Question: I am trying to create RRD graphs with the help of PHP in order to keep track of the inoctets,outoctets and counter of a server.
So far the script is operating as expected but my problems comes when I am trying to produce 2 or more separate graphs. I am trying to produce (hourly, weekly , etc) graphs. I thought by creating a loop would solve my problem, since I have split the RRA in hours and days. Unfortunately I end up having 2 graphs that updating simultaneously as expected but plotting the same thing. Has any one encounter similar problem? I have applied the same program in perl with RRD::Simple,where is extremely easy and everything is adjusted almost automatically.

I have supplied under a working example of my code with the minimum possible data because the code is a bit long:
'''
<?php
$file = "snmp-2";
$rrdFile = dirname(__FILE__) . "/snmp-2.rrd";
$in = "ifInOctets";
$out = "ifOutOctets";
$count = "sysUpTime";
$step = 5;
$rounds = 1;
$output = array("Hourly","Daily");
while (1) {
sleep (6);
$options = array(
"--start","now -15s", // Now -10 seconds (default)
"--step", "".$step."",
"DS:".$in.":GAUGE:10:U:U",
"DS:".$out.":GAUGE:10:U:U",
"DS:".$count.":ABSOLUTE:10:0:<PHONE>",
"RRA:MIN:0.5:12:60",
"RRA:MAX:0.5:12:60",
"RRA:LAST:0.5:12:60",
"RRA:AVERAGE:0.5:12:60",
"RRA:MIN:0.5:300:60",
"RRA:MAX:0.5:300:60",
"RRA:LAST:0.5:300:60",
"RRA:AVERAGE:0.5:300:60",
);
if ( !isset( $create ) ) {
$create = rrd_create(
"".$rrdFile."",
$options
);
if ( $create === FALSE ) {
echo "Creation error: ".rrd_error()."
";
}
}
$t = time();
$ifInOctets = rand(0, <PHONE>);
$ifOutOctets = rand(0, <PHONE>);
$sysUpTime = rand(0, <PHONE>);
$update = rrd_update(
"".$rrdFile."",
array(
"".$t.":".$ifInOctets.":".$ifOutOctets.":".$sysUpTime.""
)
);
if ($update === FALSE) {
echo "Update error: ".rrd_error()."
";
}
$start = $t - ($step * $rounds);
foreach ($output as $test) {
$final = array(
"--start","".$start." -15s",
"--end", "".$t."",
"--step","".$step."",
"--title=".$file." RRD::Graph",
"--vertical-label=Byte(s)/sec",
"--right-axis-label=latency(min.)",
"--alt-y-grid", "--rigid",
"--width", "800", "--height", "500",
"--lower-limit=0",
"--alt-autoscale-max",
"--no-gridfit",
"--slope-mode",
"DEF:".$in."_def=".$file.".rrd:".$in.":AVERAGE",
"DEF:".$out."_def=".$file.".rrd:".$out.":AVERAGE",
"DEF:".$count."_def=".$file.".rrd:".$count.":AVERAGE",
"CDEF:inbytes=".$in."_def,8,/",
"CDEF:outbytes=".$out."_def,8,/",
"CDEF:counter=".$count."_def,8,/",
"COMMENT:\n",
"LINE2:".$in."_def#FF0000:".$in."",
"COMMENT:\n",
"LINE2:".$out."_def#0000FF:".$out."",
"COMMENT:\n",
"LINE2:".$count."_def#FFFF00:".$count."",
);
$outputPngFile = rrd_graph(
"".$test.".png",
$final
);
if ($outputPngFile === FALSE) {
echo "<b>Graph error: </b>".rrd_error()."
";
}
} /* End of foreach function */
$debug = rrd_lastupdate (
"".$rrdFile.""
);
if ($debug === FALSE) {
echo "<b>Graph result error: </b>".rrd_error()."
";
}
var_dump ($debug);
$rounds++;
} /* End of while loop */
?>
'''
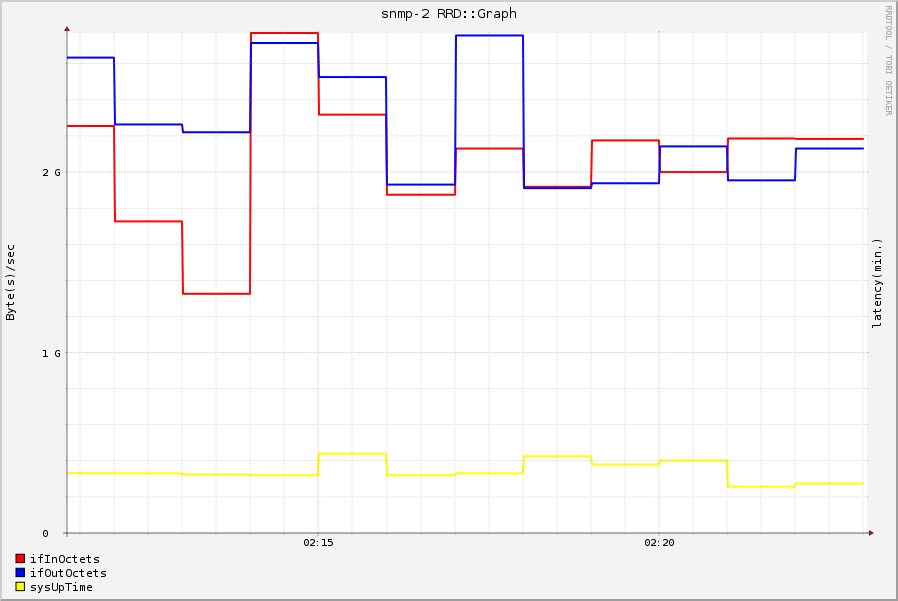
Answer: A couple of issues.
Firstly, your definition of the RRD has a step of 5seconds and RRAs with steps of 12x5s=1min and 300x5s=25min. They also have a length of only 60 rows, so 1hr and 25hr respectively. You'll never get a weekly graph this way! You need to add more rows; also the step seems rather short, and you might need a smaller-step RRA for hourly graphs and a larger-step one for weekly graphs.
Secondly, it is not clear how you're calling the graph function. You seem to be specifying:
'''
"--start","".$start." -15s",
"--end", "".$t."",
"--step","".$step."",
'''
... which would force it to use the 5s interval (unavailable, so the 1min one would always get used) and for the graph to be only for the time window from the start to the last update, not a 'hourly' or 'daily' as you were asking.
Note that the RRA you have defined do not define the time window of the graph you are asking for. Also, just because you have more than one RRA defined, it doesnt mean you'll get more than one graph unless oyu call the graph function twice with different arguments.
If you want a daily graph, use
'''
"--start","end - 1 hour",
"--end",$t,
'''
Do not specify a step as the most appropriate available will be used anyway. For a daily graph, use
'''
"--start","end - 1 day"
"--end",$t,
'''
Similarly, no need to specify a step.
Hopefully this will make it a little clearer. Most of the RRD graph options have sensible defaults, and RRDTool is pretty good at picking the correct RRA to use based on the graph size, time window, and DEF statements.